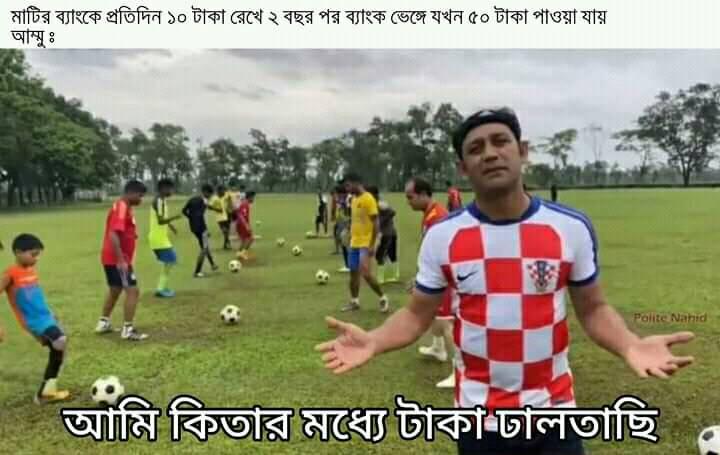
Text: মাটির ব্যাংকে প্রতিদিন ১০ টাকা রেখে ২ বছর পর ব্যাংক ভেঙ্গে যখন ৫০ টাকা পাওয়া যায় আম্মু: আমি কিতার মধ্যে টাকা ঢালতাছি
Label: Non Hate